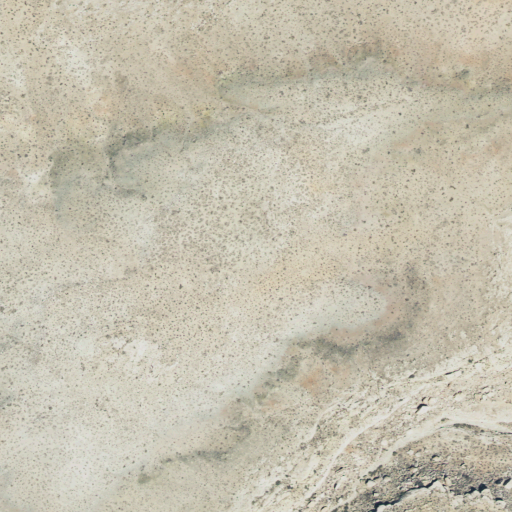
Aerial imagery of bench in Utah named West Sit Down Bench containing shrub, grassland, and barren land